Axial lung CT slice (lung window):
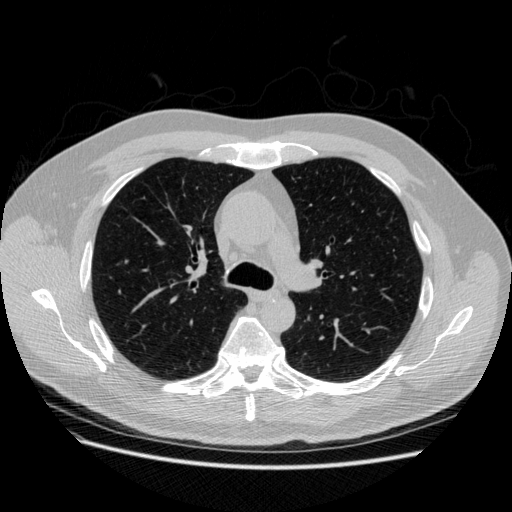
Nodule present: no